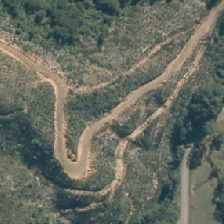
Land cover: harvested_forest